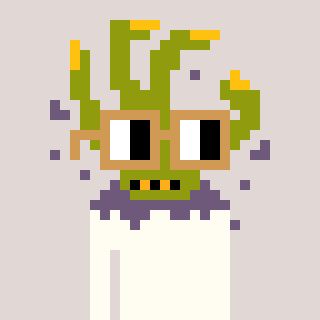
a pixel art character with square brown glasses, a zombie-hand-shaped head and a grayscale-colored body on a warm background